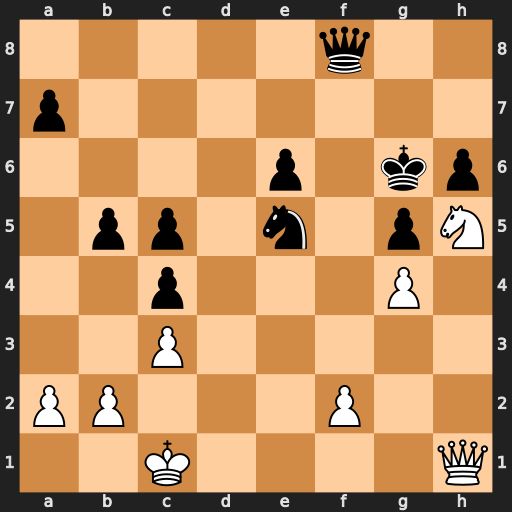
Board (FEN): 5q2/p7/4p1kp/1pp1n1pN/2p3P1/2P5/PP3P2/2K4Q
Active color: w
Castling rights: -
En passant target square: -
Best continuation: Qe4+ Kf7 Qxe5